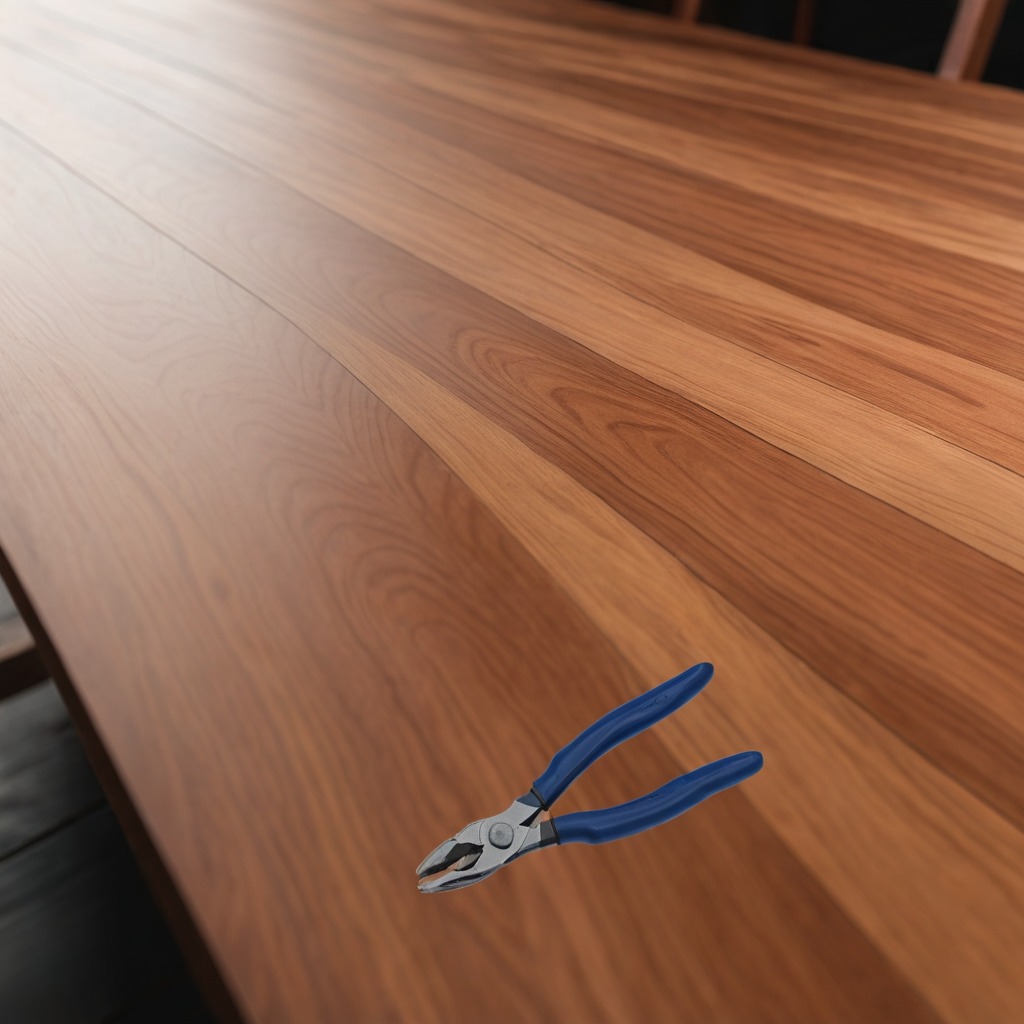
A plier is lying on a wooden table in a carpentry studio.